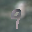
Label: 9